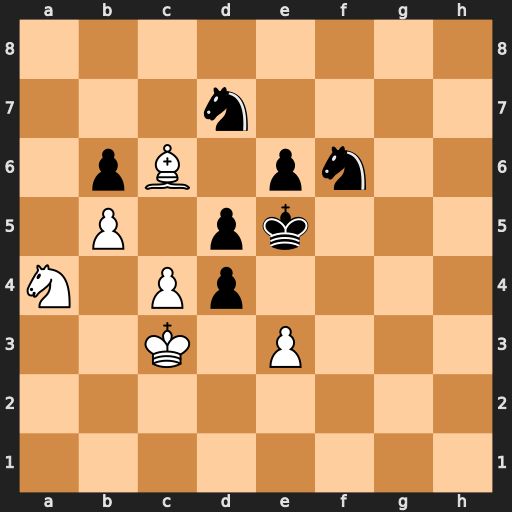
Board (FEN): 8/3n4/1pB1pn2/1P1pk3/N1Pp4/2K1P3/8/8
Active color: w
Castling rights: -
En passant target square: -
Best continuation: exd4+ Kd6 Bxd7 Kxd7 Nxb6+ Kc7 c5